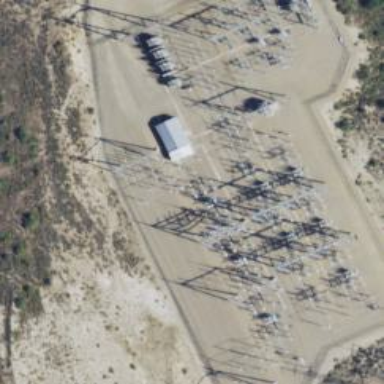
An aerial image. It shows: Outdoor distribution level power substation surrounded by fence.